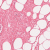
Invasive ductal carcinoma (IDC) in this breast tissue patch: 0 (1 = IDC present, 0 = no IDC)